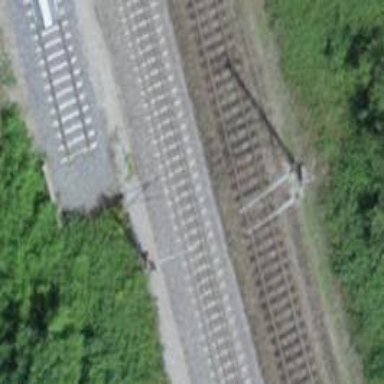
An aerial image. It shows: Single railway track with electrification through contact line.